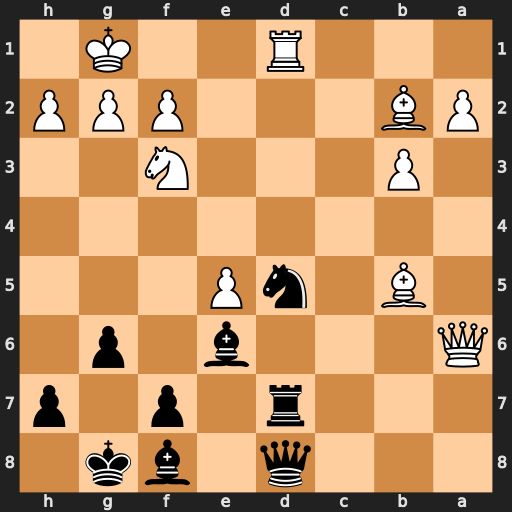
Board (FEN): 3q1bk1/3r1p1p/Q3b1p1/1B1nP3/8/1P3N2/PB3PPP/3R2K1
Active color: b
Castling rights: -
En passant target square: -
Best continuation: Nc7 Rxd7 Bxd7 Qb6 Bxb5